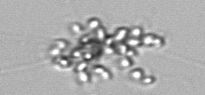
Label: Chaetoceros_didymus_TAG_external_flagellate